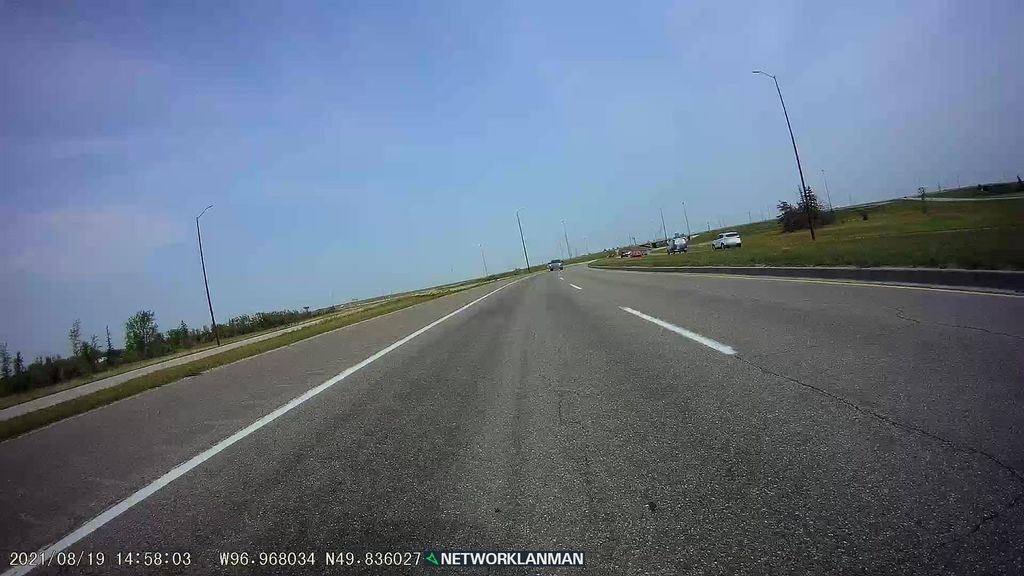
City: winnipeg